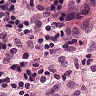
Metastatic tissue present: no